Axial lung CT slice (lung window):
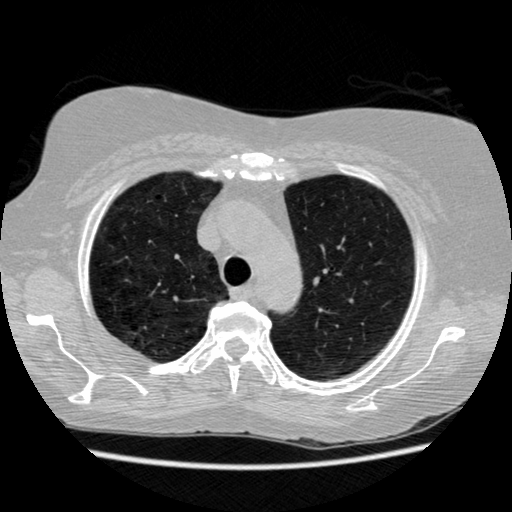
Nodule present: no